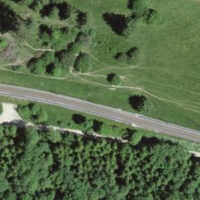
EUNIS habitat code: 43
Species observed at this site:
Melilotus officinalis